Aerial crown-view tile of a tropical tree (Barro Colorado Island, Panama), acquired 20250414:
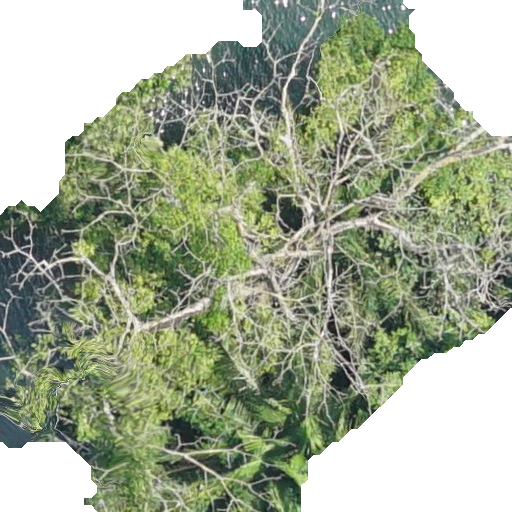
Species: Ceiba pentandra
GBIF accepted scientific name: Ceiba pentandra
Crown area: 323.453 m²